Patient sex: F
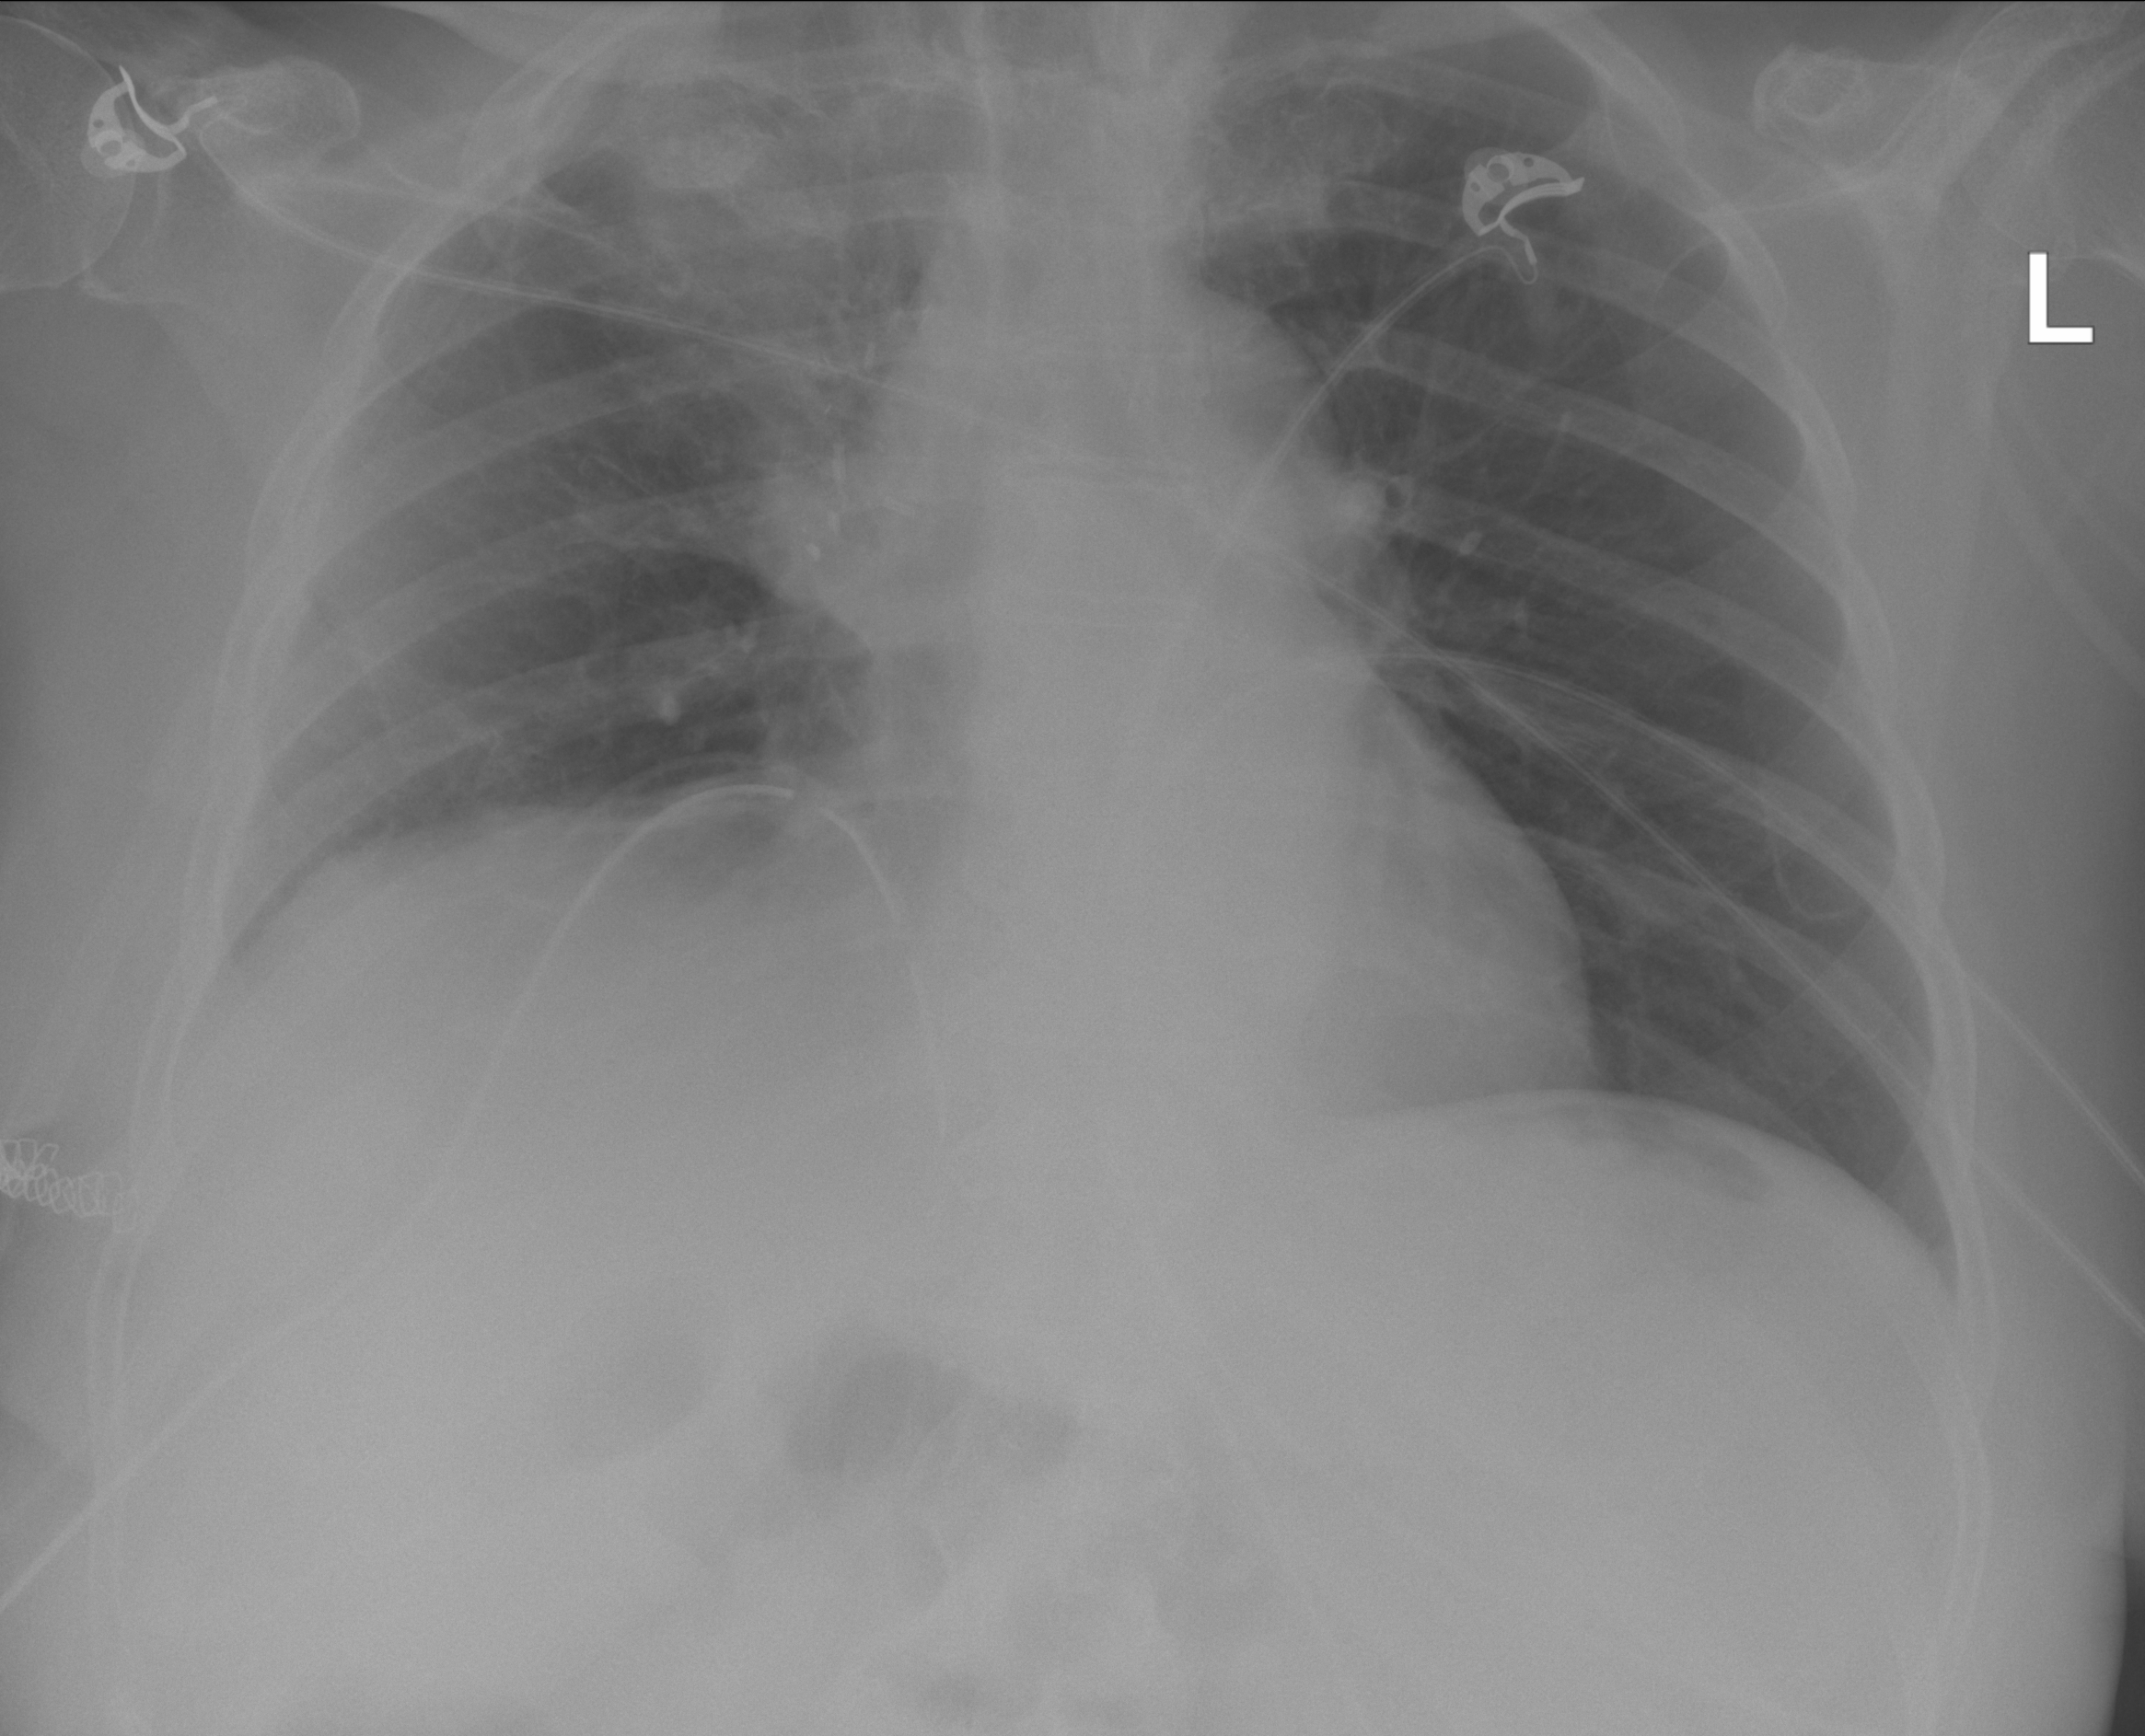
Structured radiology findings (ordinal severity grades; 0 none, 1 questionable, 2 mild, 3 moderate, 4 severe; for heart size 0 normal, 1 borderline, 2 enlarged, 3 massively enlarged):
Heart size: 0
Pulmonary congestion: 0
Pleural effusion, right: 2
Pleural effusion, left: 0
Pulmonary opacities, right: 0
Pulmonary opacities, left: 0
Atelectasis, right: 2
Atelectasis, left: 0